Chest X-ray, AP view. Patient: 3 years old, sex M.
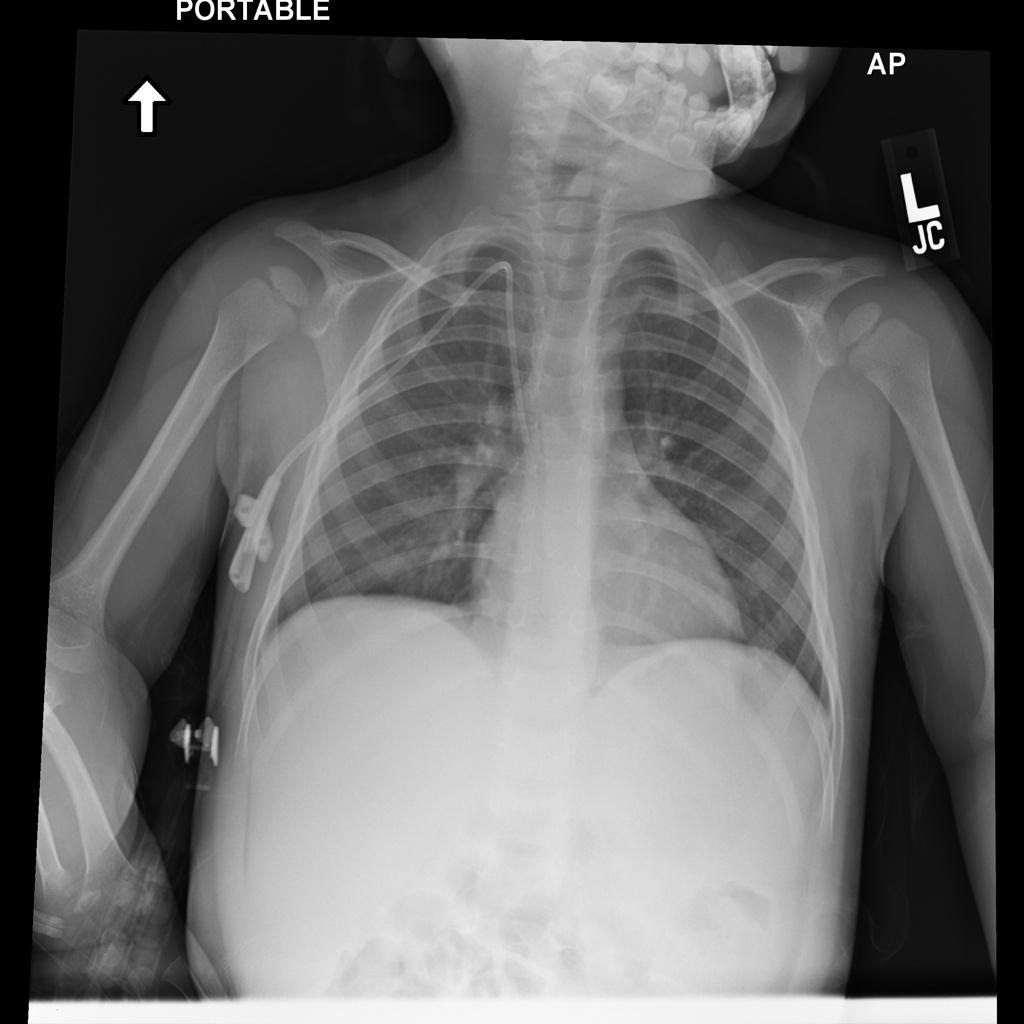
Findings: No Finding